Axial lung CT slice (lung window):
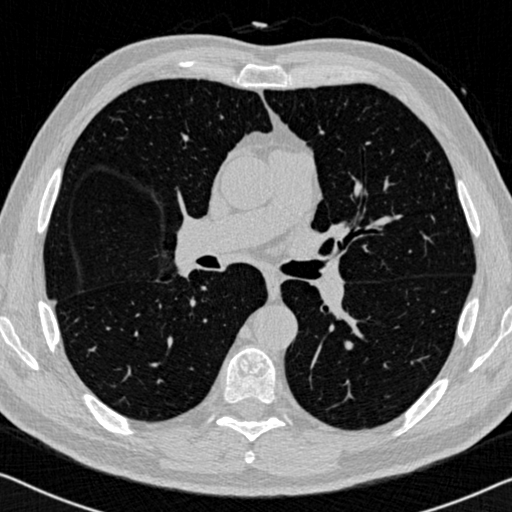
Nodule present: no